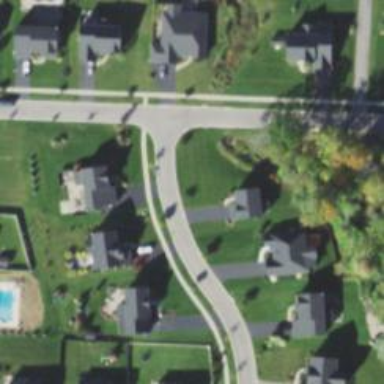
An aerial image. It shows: Residential road with sidewalk on the left.